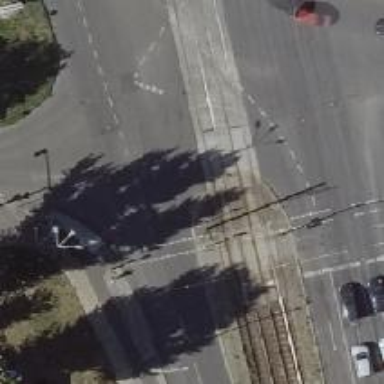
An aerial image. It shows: Cycleway around traffic island.